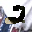
Label: 2